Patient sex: M
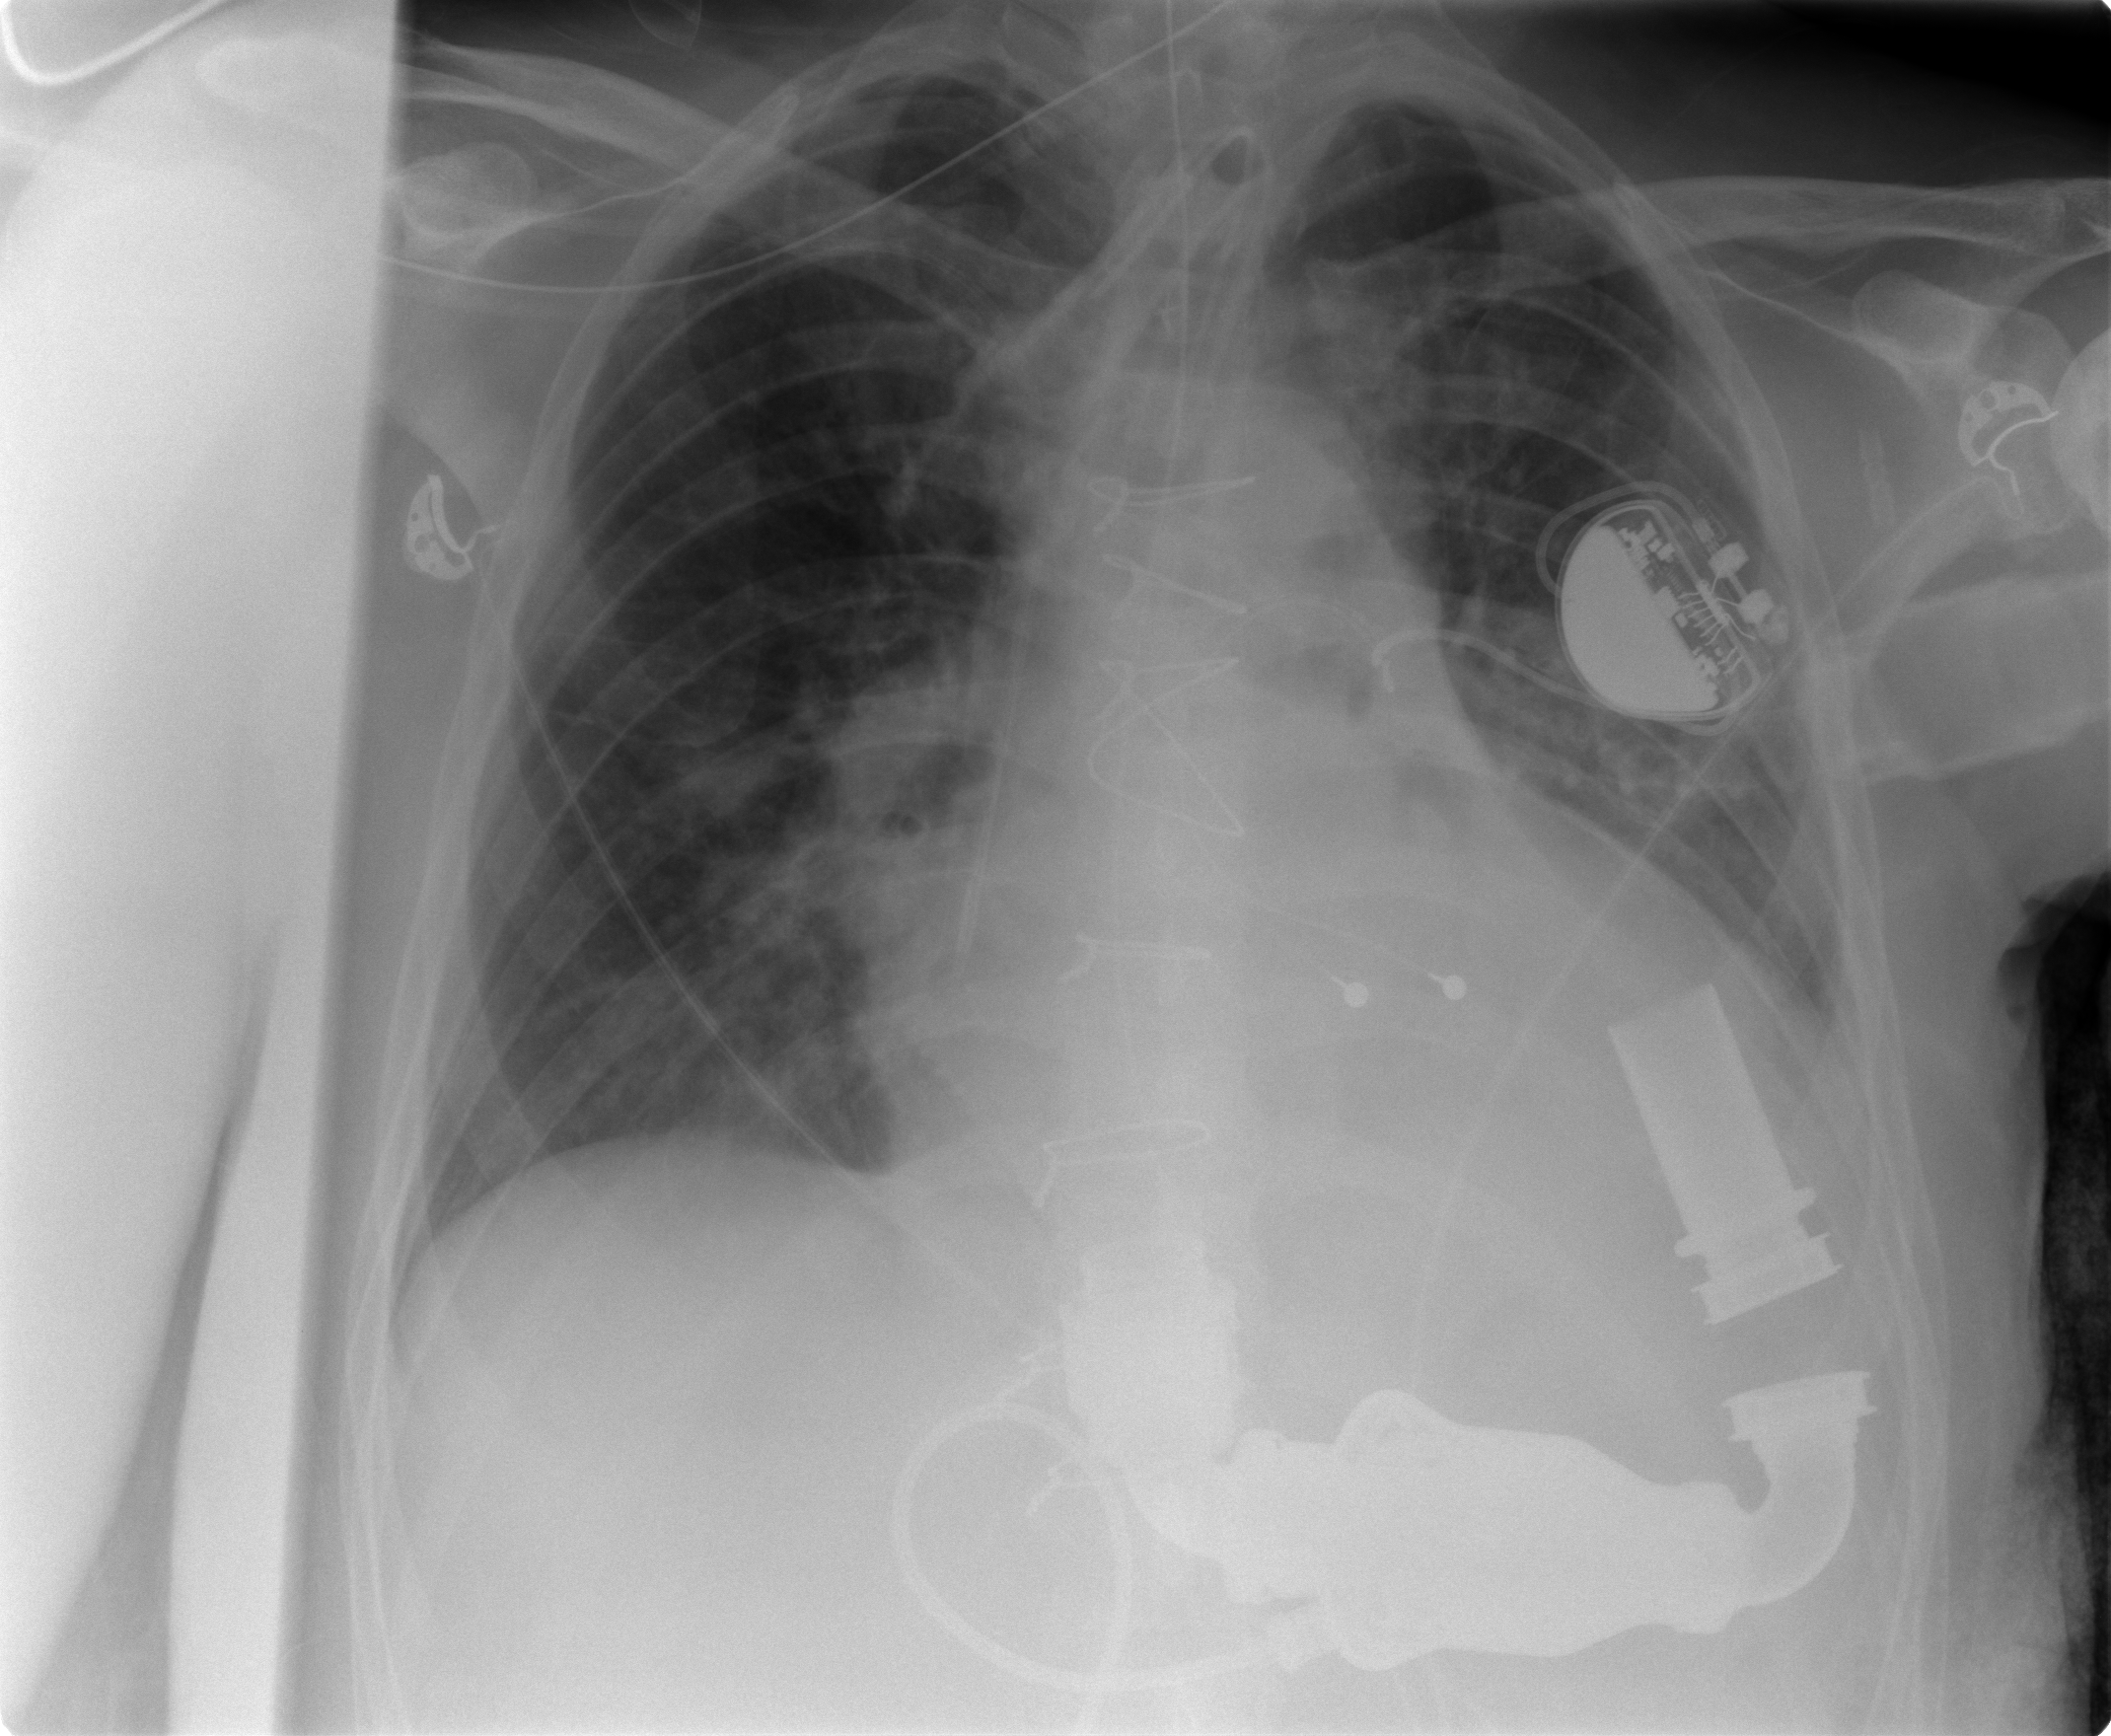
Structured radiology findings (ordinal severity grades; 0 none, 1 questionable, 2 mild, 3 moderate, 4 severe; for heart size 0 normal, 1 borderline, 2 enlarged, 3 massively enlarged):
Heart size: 2
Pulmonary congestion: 2
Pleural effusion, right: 0
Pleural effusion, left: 0
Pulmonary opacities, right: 1
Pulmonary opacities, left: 0
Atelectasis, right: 2
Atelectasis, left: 2